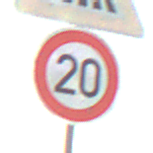
Verkehrszeichen: Geschwindigkeit20
Zusatzzeichen oben: FussgaengerueberwegRechts
Umgebung: Outdoor, Suburban
Tageszeit: SunriseSunset
Wetter: PartlyCloudy
Licht: Natural
Jahreszeit: NotSpecified
Kontrast: MediumContrast